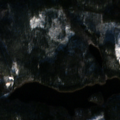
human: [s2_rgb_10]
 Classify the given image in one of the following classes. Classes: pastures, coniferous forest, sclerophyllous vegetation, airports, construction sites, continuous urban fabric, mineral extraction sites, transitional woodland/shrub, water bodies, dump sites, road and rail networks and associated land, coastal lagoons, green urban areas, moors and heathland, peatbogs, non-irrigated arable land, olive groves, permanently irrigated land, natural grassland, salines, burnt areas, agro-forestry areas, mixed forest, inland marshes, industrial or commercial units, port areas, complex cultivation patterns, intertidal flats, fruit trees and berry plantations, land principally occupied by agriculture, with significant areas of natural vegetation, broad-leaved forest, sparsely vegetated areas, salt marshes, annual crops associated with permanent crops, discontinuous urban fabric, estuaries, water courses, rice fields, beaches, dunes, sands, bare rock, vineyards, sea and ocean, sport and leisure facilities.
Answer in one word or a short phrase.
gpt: coniferous forest, mixed forest, transitional woodland/shrub, water bodies